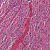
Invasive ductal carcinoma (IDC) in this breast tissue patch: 0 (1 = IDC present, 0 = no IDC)